Interaction volume radius: 10 \u00c5
Interaction volume height: 15 \u00c5
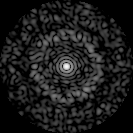
Disorder parameter: 0.8565